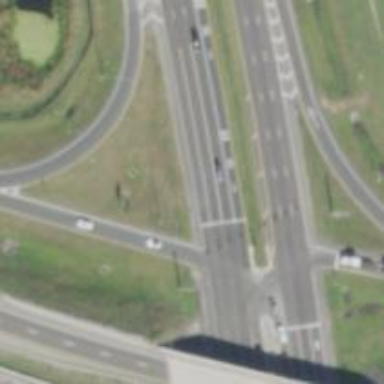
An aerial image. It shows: Motorway link with asphalt surface. The junction is in diamond shape.